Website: lowes
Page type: billing-address
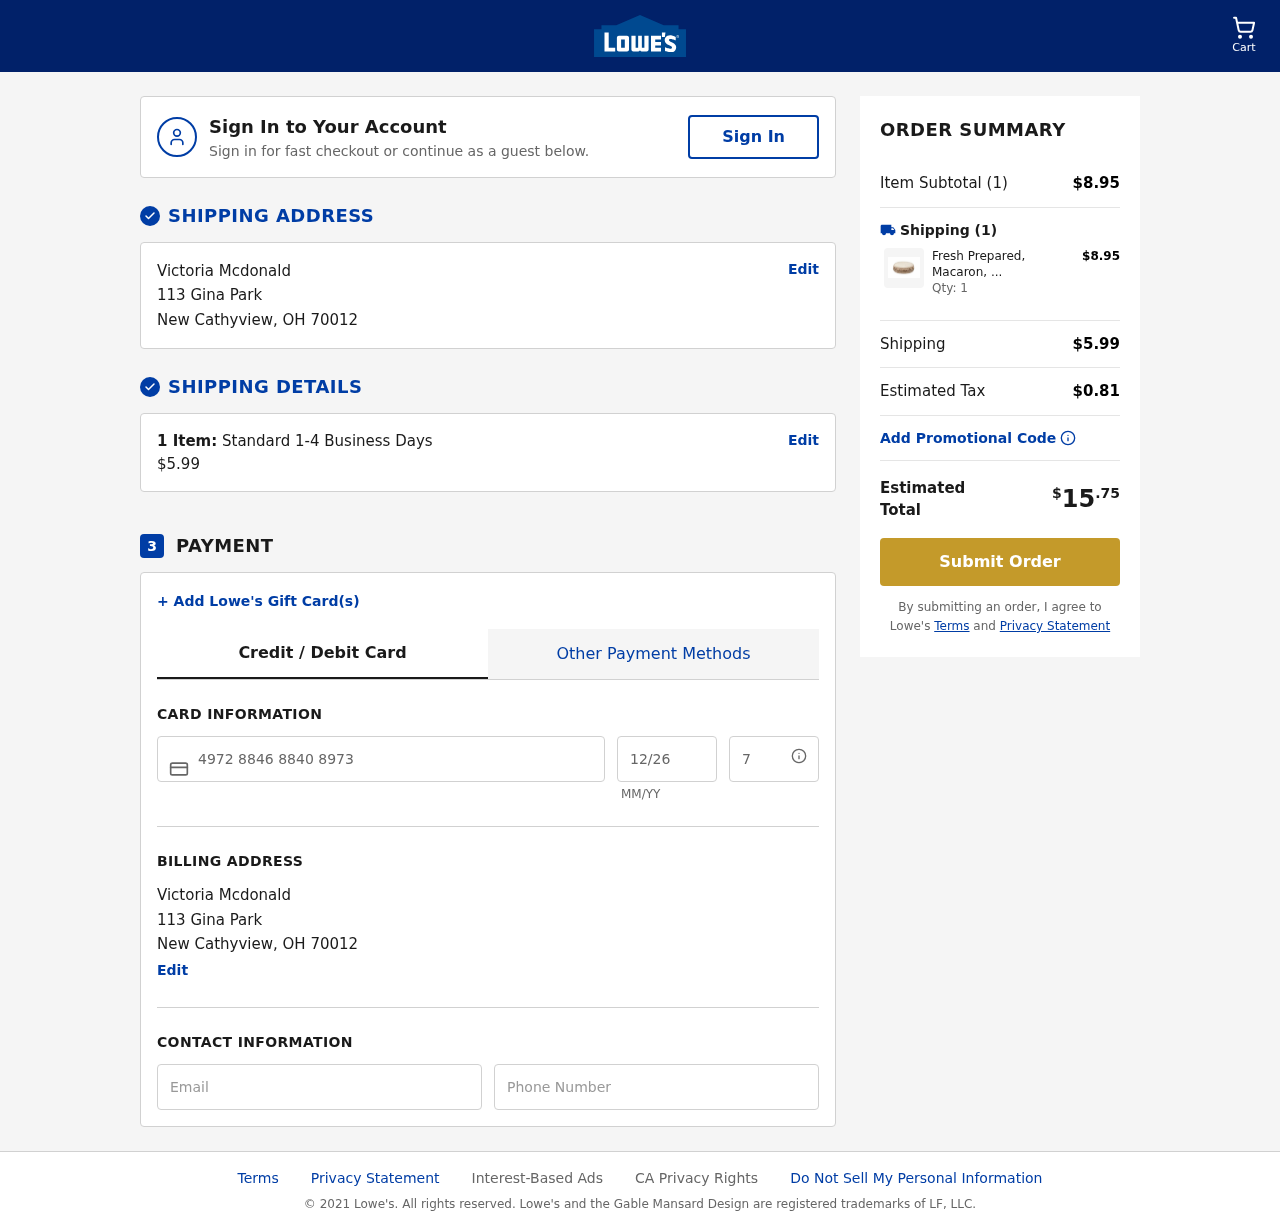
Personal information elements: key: PII_CARD_CVV
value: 730
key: PII_CARD_EXPIRY
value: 12/26
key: PII_CARD_NUMBER
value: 4972 8846 8840 8973
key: PII_CITY
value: New Cathyview
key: PII_EMAIL
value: vmcdonald@hotmail.com
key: PII_FULLNAME
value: Victoria Mcdonald
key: PII_PHONE
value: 8516652582
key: PII_POSTCODE
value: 70012
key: PII_STATE_ABBR
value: OH
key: PII_STREET
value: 113 Gina Park
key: PII_FULLNAME2
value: Victoria Mcdonald
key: PII_STREET2
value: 113 Gina Park
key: PII_CITY2
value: New Cathyview
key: PII_STATE_ABBR2
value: OH
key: PII_POSTCODE2
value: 70012
Product elements: key: PRODUCT1_NAME
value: Fresh Prepared, Macaron, Salted Caramel, 1.9 Oz (3 count)
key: PRODUCT1_PRICE
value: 8.95
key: PRODUCT1_QUANTITY
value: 1
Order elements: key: ORDER_NUM_ITEMS
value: Cart
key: ORDER_NUM_ITEMS
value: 1 Item:
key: ORDER_NUM_ITEMS
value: Item Subtotal (1)
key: ORDER_SHIPPING_COST
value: $5.99
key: ORDER_SUBTOTAL
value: $8.95
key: ORDER_TAX
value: $0.81
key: ORDER_TOTAL
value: $15.75